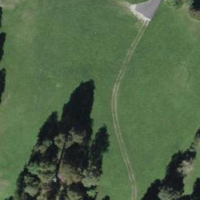
EUNIS habitat code: 41
Species observed at this site:
Dactylorhiza sambucina